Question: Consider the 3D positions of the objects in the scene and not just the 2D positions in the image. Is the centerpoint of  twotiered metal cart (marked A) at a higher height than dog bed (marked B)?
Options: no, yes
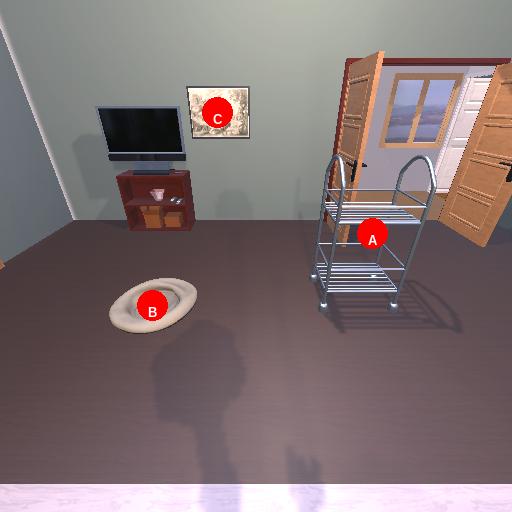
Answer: no